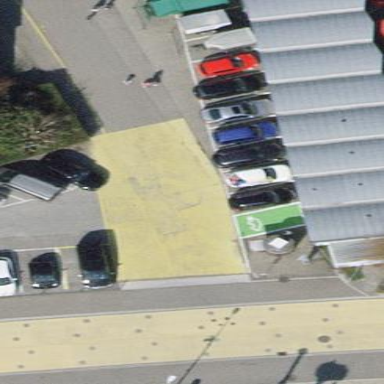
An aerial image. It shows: Parking area with asphalt surface. It is park and ride for buses.